Question: I am using WIX installer for creating setups.
The disk cost feature works fine on windows server 2003 but it shows 0(zero) KB for the feature. It shows 'compiling cost for the feature'
Can someone please guide me on how to make the disk cost feature work on windows 7, windows server 2008, etc.

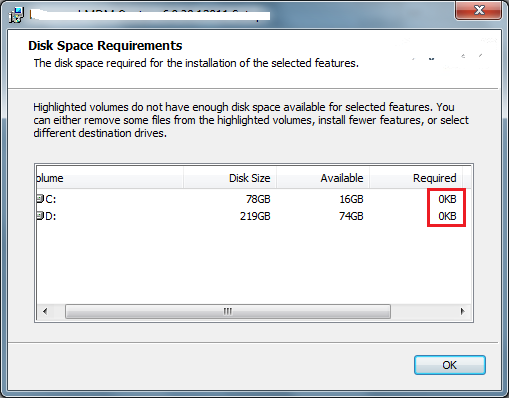
Answer: I dont think there's a solution for this.
This is a known bug in WIX.
Hence closing the question.